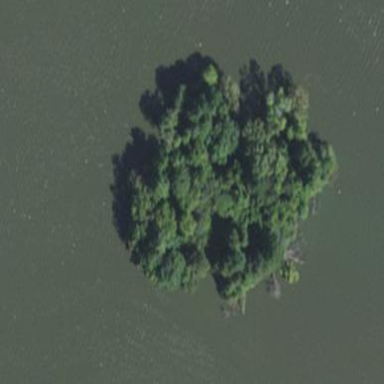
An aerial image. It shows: Image showing island.